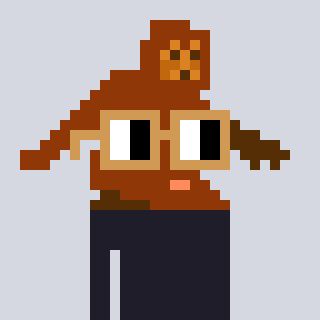
a pixel art character with square brown glasses, a bigfoot-shaped head and a computerblue-colored body on a cool background